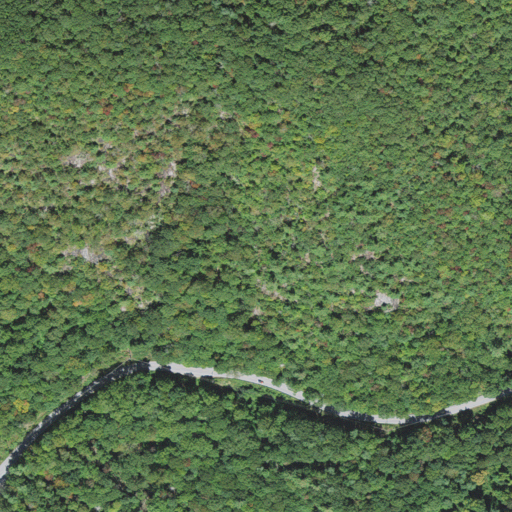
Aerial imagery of cliff(s) in North Carolina named The Catstairs containing deciduous forest, mixed forest, open development, shrub, and low intensity development